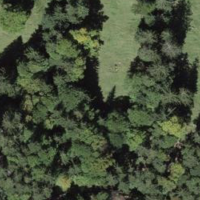
EUNIS habitat code: 44
Species observed at this site:
Cephalanthera rubra